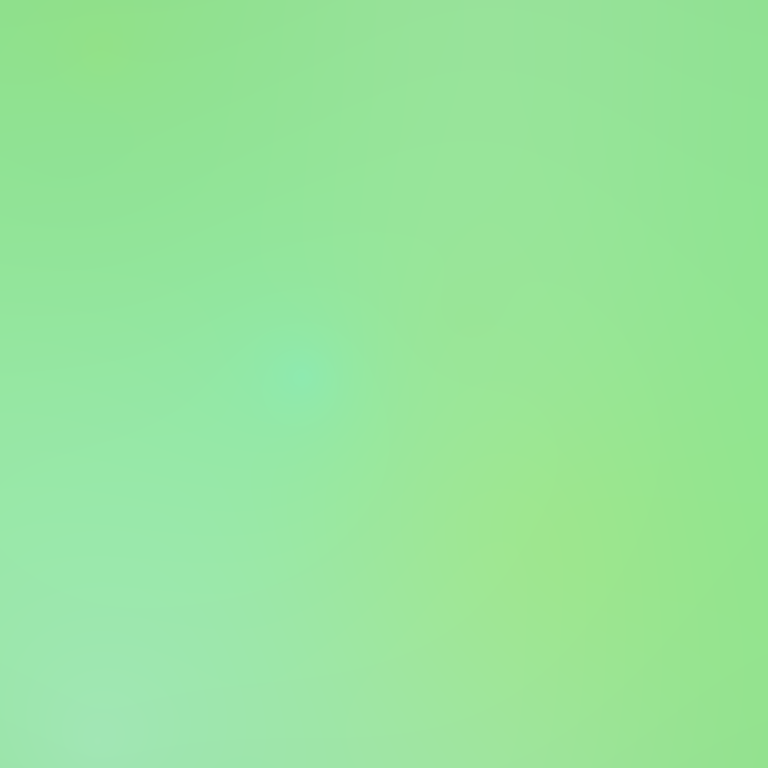
Abstract light effect, smooth gradient from soft green to light cyan, calm atmosphere, diffuse light, no room, no furniture, no objects.